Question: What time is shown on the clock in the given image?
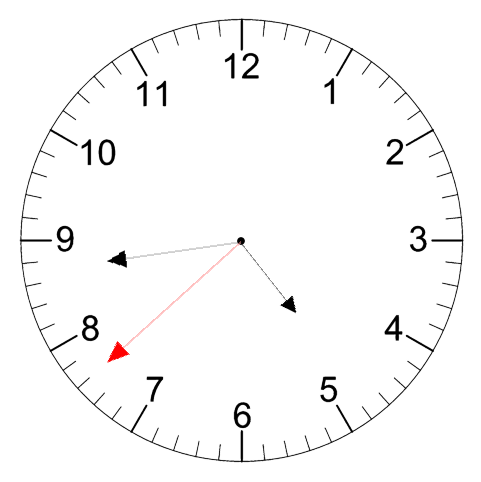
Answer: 04:43:38